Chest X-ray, AP view. Patient: 52 years old, sex M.
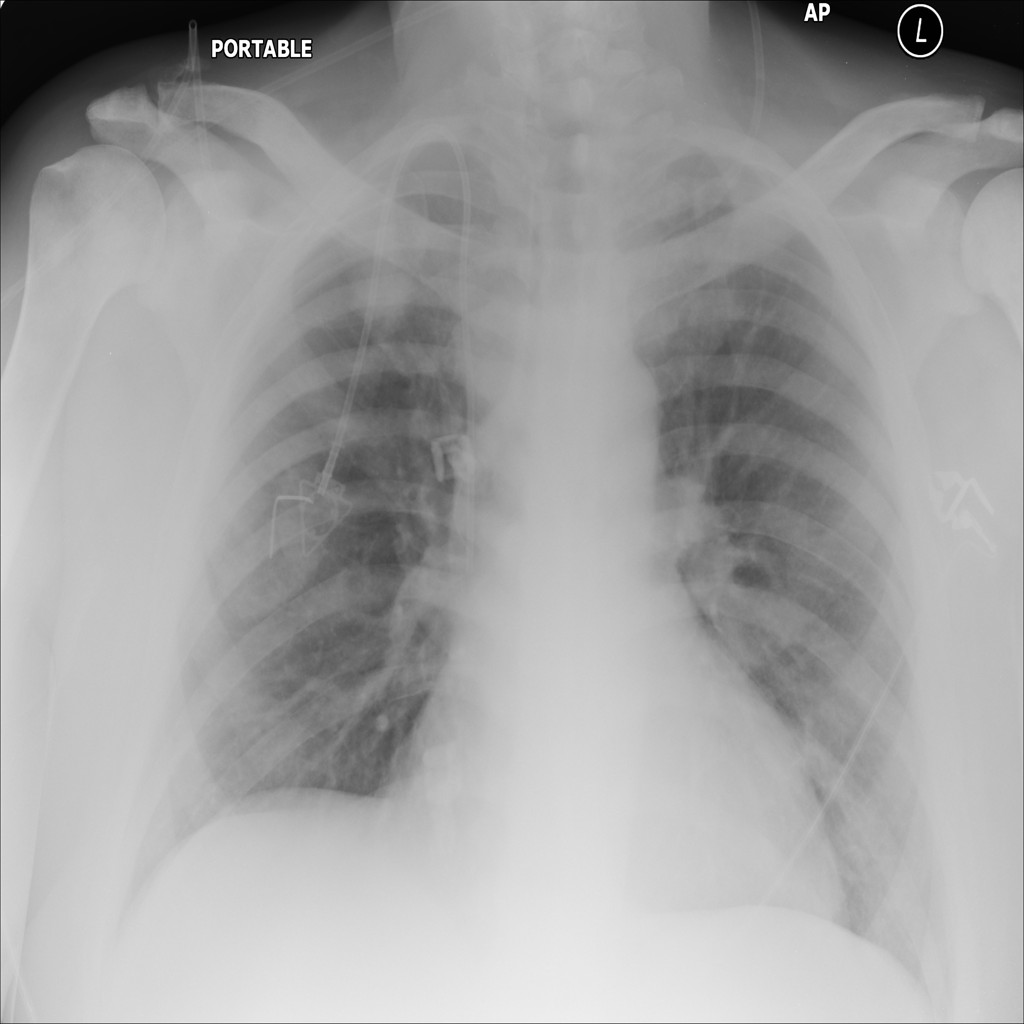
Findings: No Finding